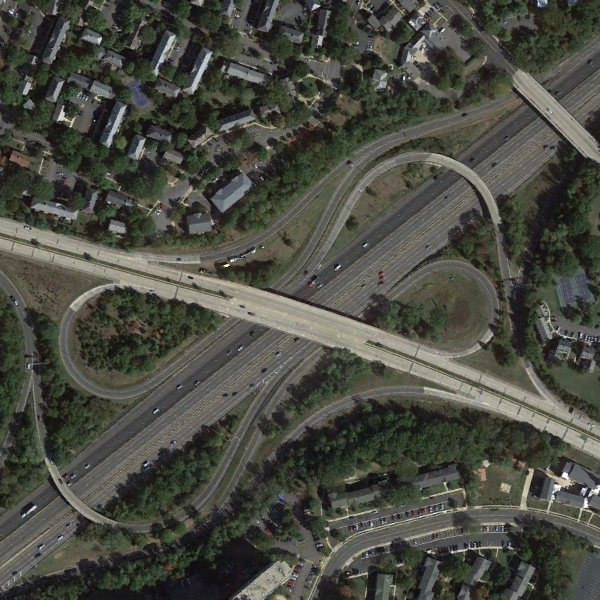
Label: Viaduct